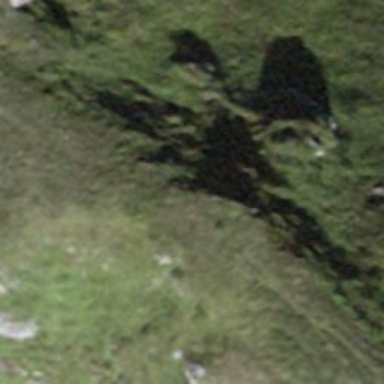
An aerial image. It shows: Natural ridge.